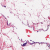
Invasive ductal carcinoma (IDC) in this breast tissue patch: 0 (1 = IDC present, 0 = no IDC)